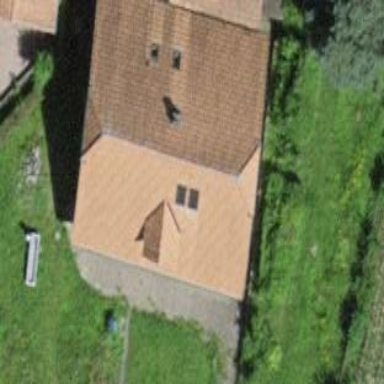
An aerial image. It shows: Simple and straightforward house.